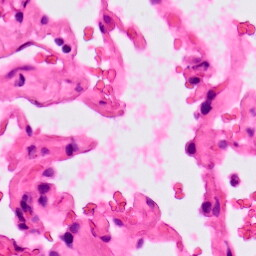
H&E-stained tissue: Lung